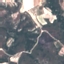
Label: HerbaceousVegetation